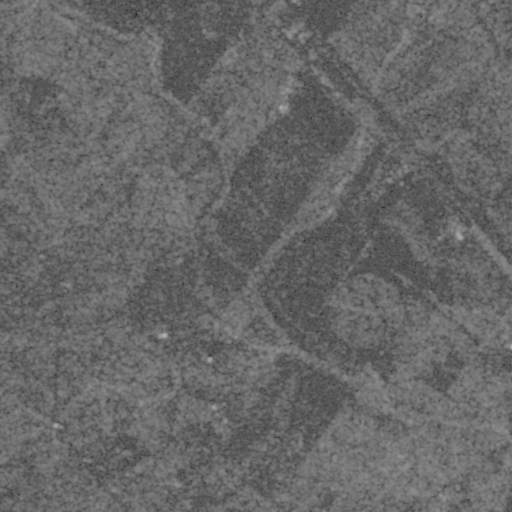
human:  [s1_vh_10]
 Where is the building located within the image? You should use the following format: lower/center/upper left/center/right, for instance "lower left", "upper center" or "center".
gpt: The building is located in the lower right of the image.
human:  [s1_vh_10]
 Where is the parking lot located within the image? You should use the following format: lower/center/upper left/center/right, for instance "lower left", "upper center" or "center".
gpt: There is no parking lot in the image.

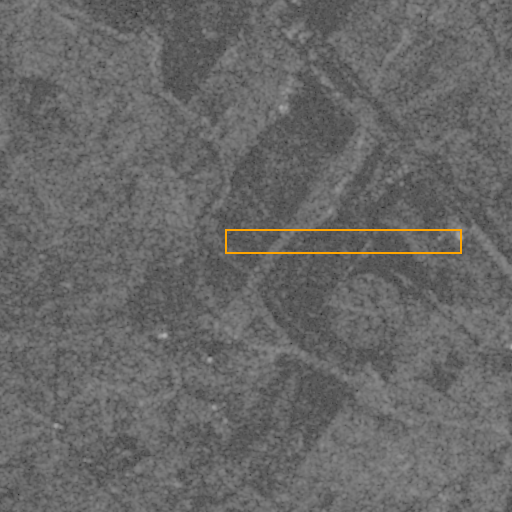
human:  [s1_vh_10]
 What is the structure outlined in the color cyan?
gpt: There is no cyan outline.
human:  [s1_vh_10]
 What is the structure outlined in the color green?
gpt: There is no structure outlined in green.